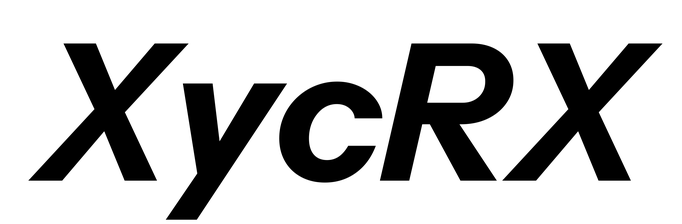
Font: InstrumentSans-Italic_Bold_Italic